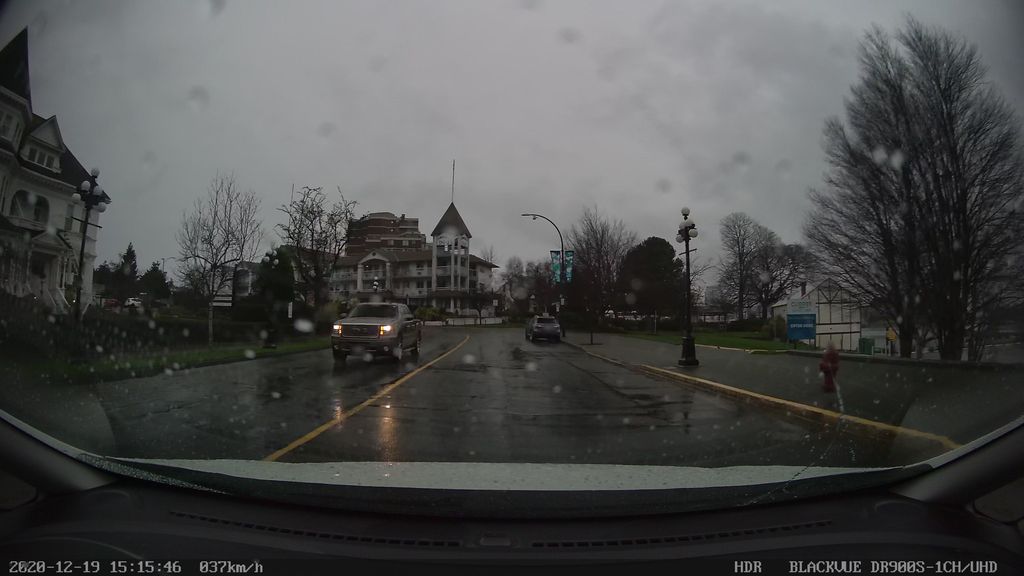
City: victoria